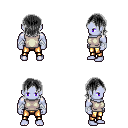
a pixel art fantasy rpg character, male body template, dark elf, purple skin, white sleeveless shirt, gold greaves, gray long bangs hairstyle, white cloth bandages, four views (front, back, left, right), 2x2 character sprite sheet, small pixel art, hard edges, no anti-aliasing